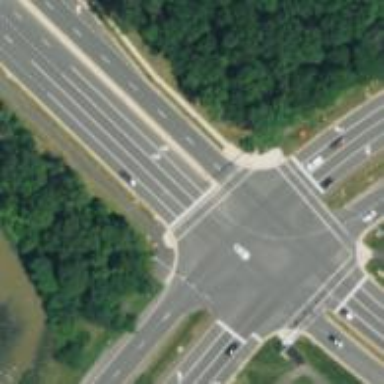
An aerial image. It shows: Crossing with marked lines on the road.